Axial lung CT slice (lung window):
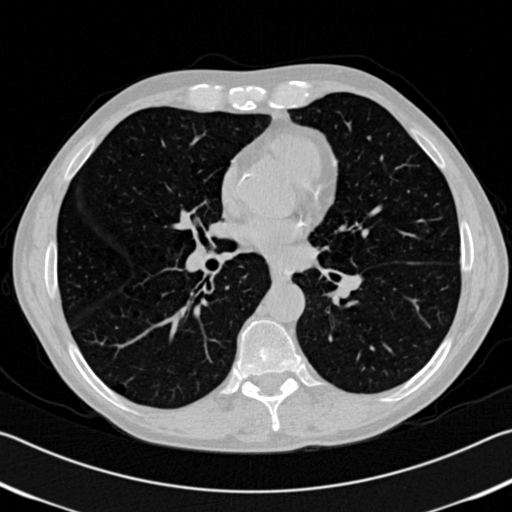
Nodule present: no